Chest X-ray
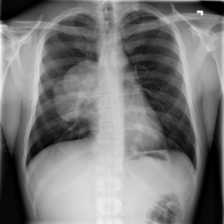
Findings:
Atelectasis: negative
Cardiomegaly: negative
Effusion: negative
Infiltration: negative
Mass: positive
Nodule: positive
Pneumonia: negative
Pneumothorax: negative
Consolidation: negative
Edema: negative
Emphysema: negative
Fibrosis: negative
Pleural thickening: negative
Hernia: negative